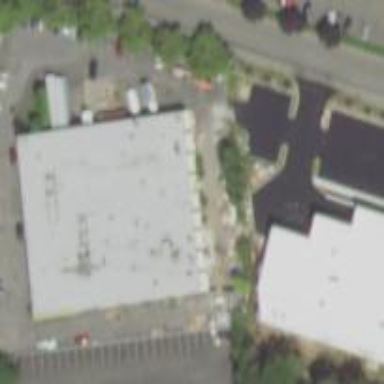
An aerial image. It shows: Commercial building.